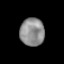
Tissue: lung
Cell type: Endothelial cells
Senescence score: 0.6118
Nuclear area (px): 667
Mean DAPI intensity: 142.178